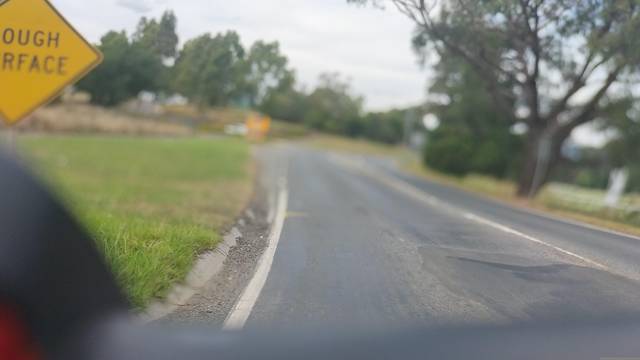
Region: Australia
Coordinates: -37.651, 145.499